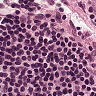
Metastatic tissue present: no